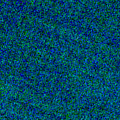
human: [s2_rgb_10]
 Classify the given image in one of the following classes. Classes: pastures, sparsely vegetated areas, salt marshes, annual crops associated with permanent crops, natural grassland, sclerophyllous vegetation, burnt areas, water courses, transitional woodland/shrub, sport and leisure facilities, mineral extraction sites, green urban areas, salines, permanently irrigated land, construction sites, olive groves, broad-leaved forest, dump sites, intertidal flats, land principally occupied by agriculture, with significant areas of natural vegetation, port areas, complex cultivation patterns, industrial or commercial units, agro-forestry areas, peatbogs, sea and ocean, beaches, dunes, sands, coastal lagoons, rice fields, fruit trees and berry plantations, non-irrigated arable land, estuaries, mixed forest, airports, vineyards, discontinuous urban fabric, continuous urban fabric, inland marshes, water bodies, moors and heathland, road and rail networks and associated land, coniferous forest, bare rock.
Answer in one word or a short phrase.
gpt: sea and ocean